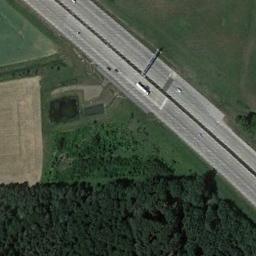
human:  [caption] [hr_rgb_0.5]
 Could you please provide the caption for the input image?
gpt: There are large areas of brown and green mixed farmland around the freeway, And there are several cars on the freeway .

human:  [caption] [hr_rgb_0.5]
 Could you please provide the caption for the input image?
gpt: The freeway is between the grass and some trees .

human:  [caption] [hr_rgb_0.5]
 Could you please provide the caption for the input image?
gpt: A straight freeway goes through the lawn and the forest .

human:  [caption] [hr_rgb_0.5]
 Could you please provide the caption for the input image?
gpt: There was only a white truck on the highway below .

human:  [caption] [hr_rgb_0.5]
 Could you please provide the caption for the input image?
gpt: There are green lawns and some trees beside the freeway .